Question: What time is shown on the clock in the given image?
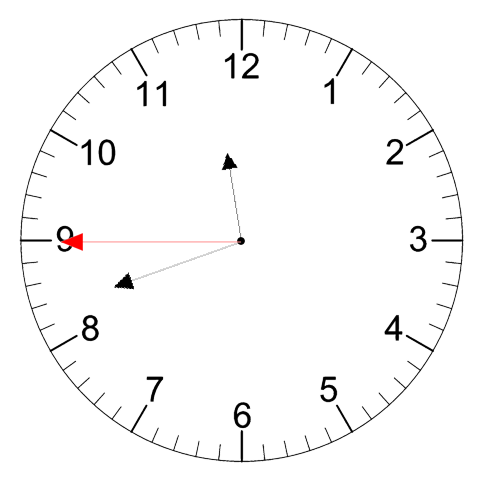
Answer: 11:41:45